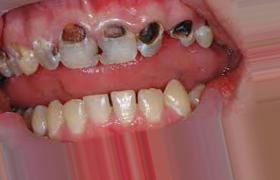
Condition: Caries